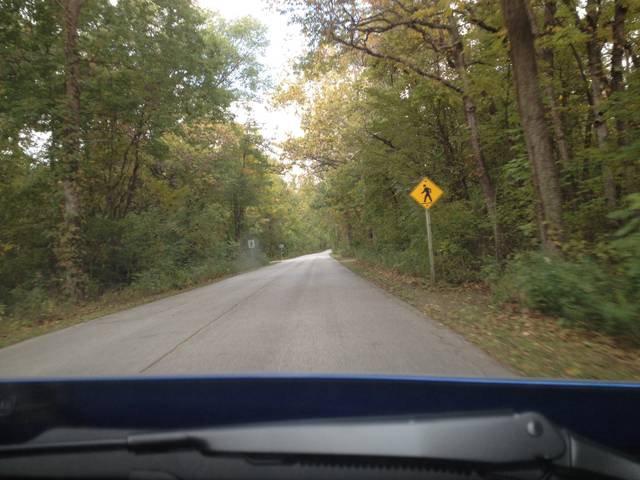
Region: Canada
Coordinates: 41.94, -82.518